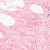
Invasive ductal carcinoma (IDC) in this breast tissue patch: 0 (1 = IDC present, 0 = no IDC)